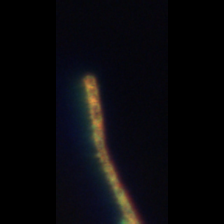
Taxon: Chaetoceros
Group: Diatoms